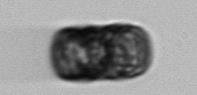
Label: Paralia_sulcata